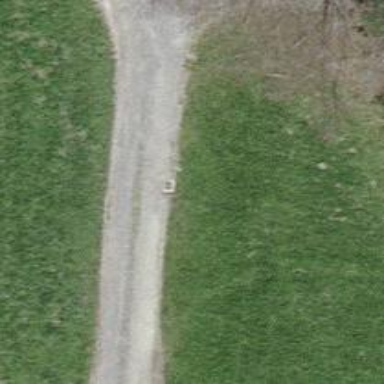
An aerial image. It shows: Compacted track with grade2 level.